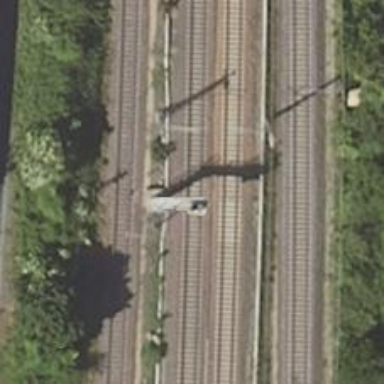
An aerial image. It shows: Railway signal.